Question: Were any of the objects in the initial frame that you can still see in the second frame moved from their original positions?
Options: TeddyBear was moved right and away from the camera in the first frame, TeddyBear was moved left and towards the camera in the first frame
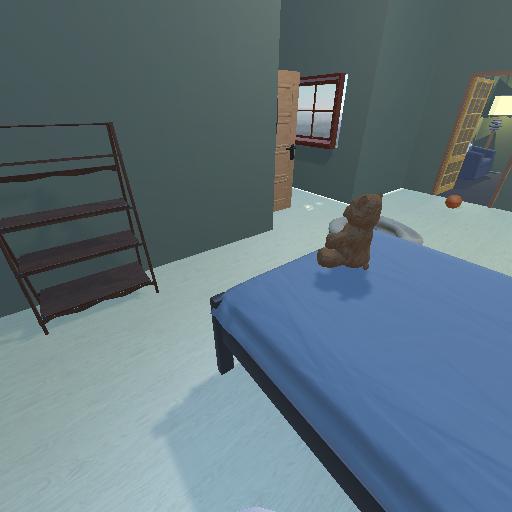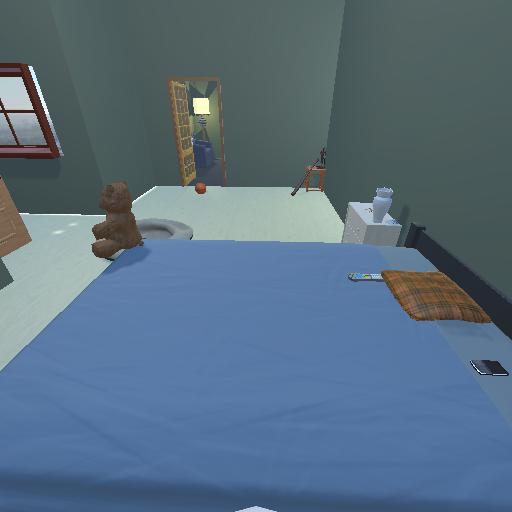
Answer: TeddyBear was moved right and away from the camera in the first frame